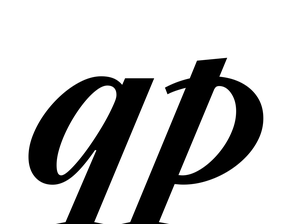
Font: LibreCaslonText-Italic_Bold_Italic